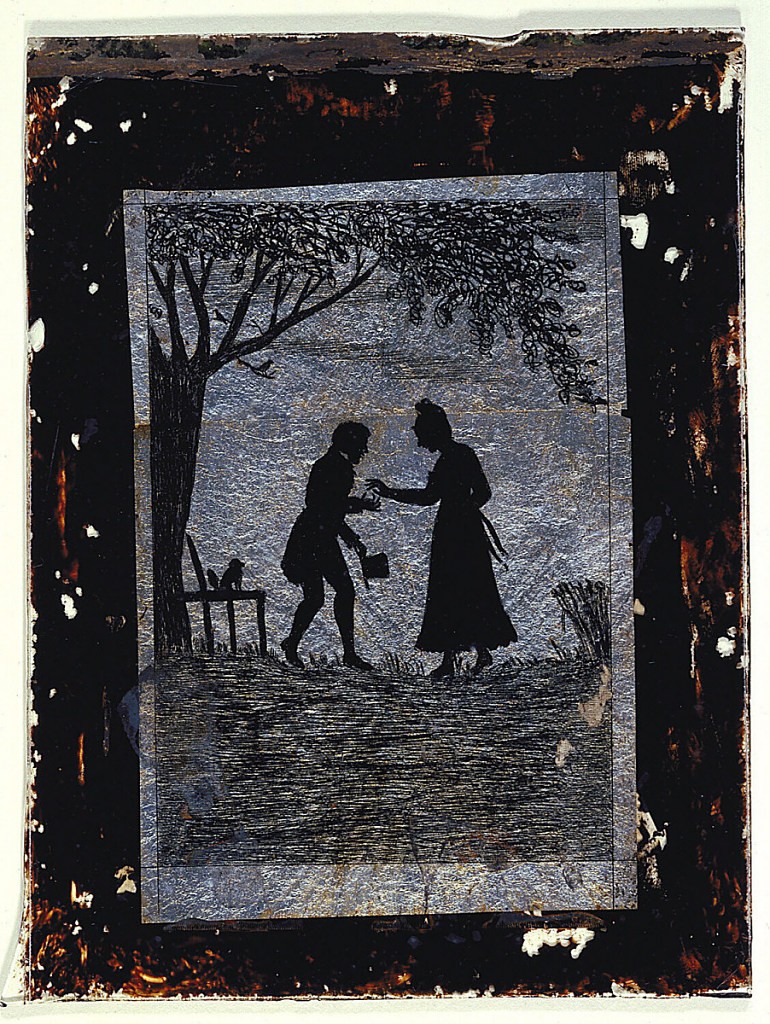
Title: A Lady Greeting a Gentleman
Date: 1820–30
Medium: Silver leaf, etched, and black paint on glass
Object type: Silhouette
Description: A lady greets a gentleman who bows, hat in hand, under a spreading tree.  A small dog sits on a chair under the tree, left.